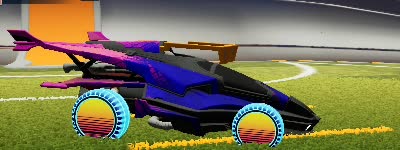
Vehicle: aftershock